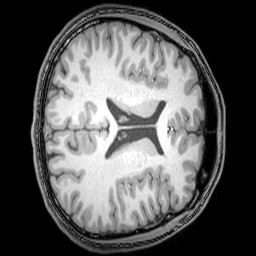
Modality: T1w
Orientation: axial
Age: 22
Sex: male
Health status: healthy
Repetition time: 0.081 s
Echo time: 0.037 s